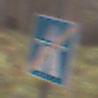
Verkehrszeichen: EndeAutbahn
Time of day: Midday
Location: Outdoor (Nature)
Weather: Overcast
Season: Autumn
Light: Natural